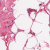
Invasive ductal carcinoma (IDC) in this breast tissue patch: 0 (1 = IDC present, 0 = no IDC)